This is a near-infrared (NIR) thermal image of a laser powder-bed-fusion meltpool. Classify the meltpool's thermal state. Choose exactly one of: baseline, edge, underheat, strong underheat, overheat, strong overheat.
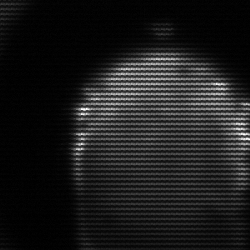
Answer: edge